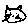
Label: cat